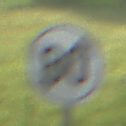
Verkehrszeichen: EndeGeschwindigkeit80
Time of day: SunriseSunset
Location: Outdoor (Special)
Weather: Clear
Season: NotSpecified
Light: Natural